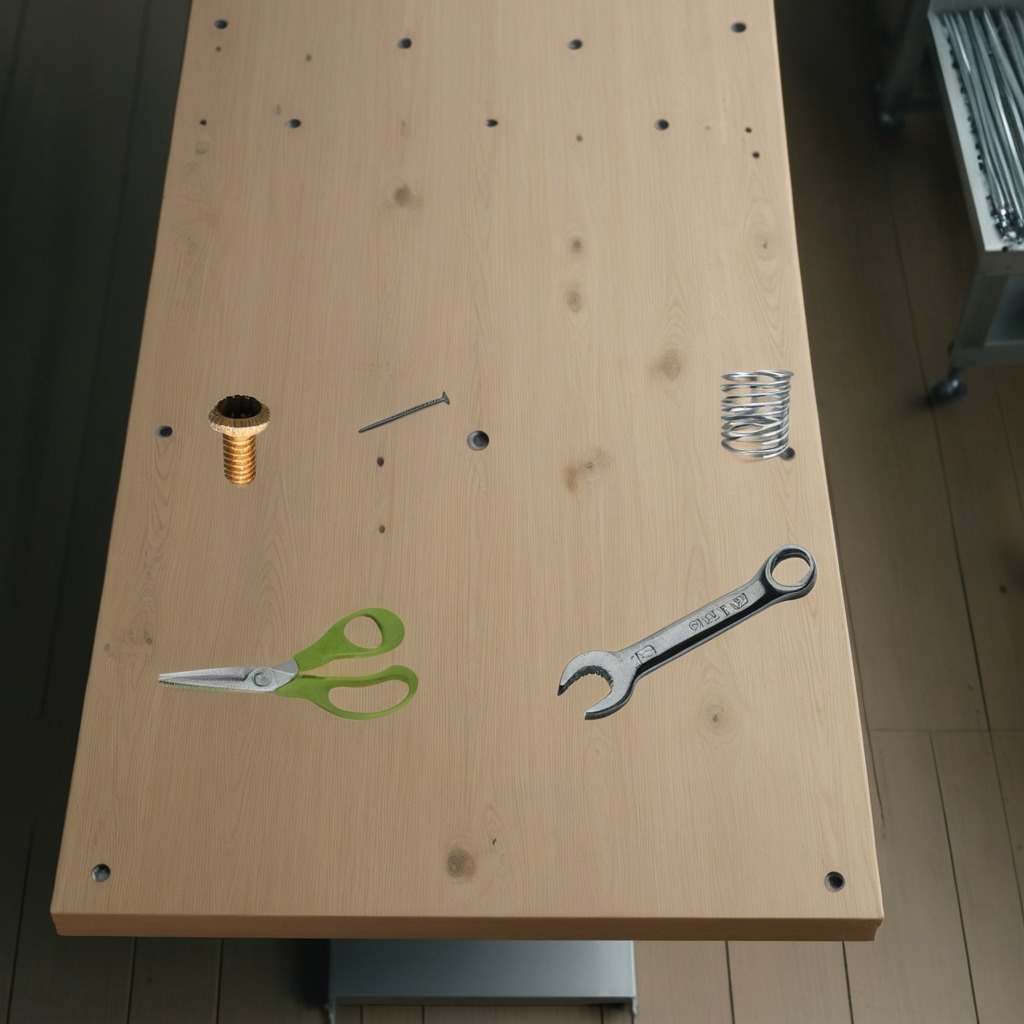
A metal machine screw, an iron nail, a coiled metal spring, a pair of scissors, and a wrench are lying on a workbench inside a coastal fishing gear workshop.